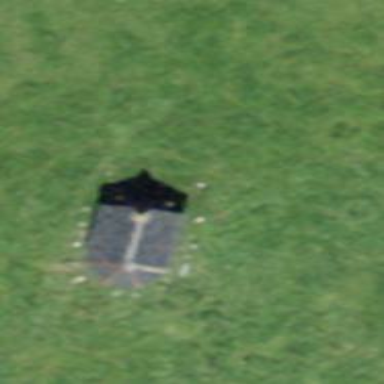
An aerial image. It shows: Chapel that serves as place of worship.